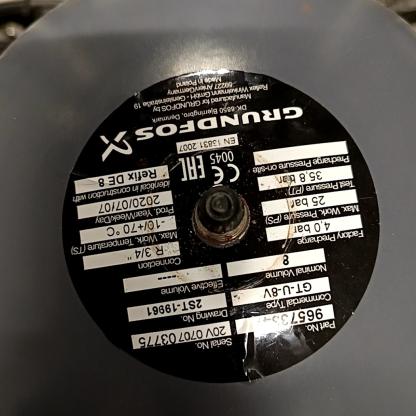
Klasa: tabliczka-znamionowa